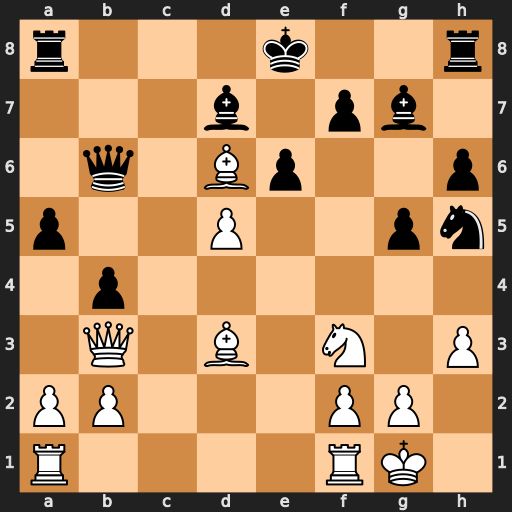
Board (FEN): r3k2r/3b1pb1/1q1Bp2p/p2P2pn/1p6/1Q1B1N1P/PP3PP1/R4RK1
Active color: w
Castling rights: kq
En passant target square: -
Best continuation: dxe6 Qxd6 exd7+